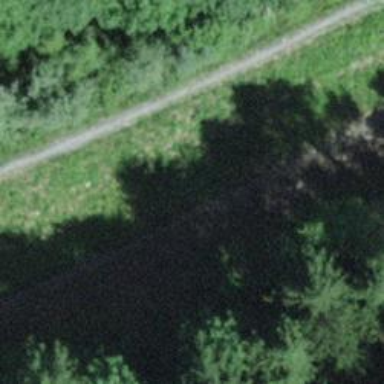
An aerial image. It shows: Dirt track road with grade 3 tracktype.